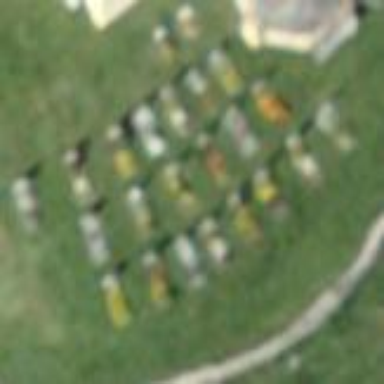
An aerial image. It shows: Grave yard.